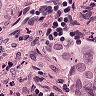
Metastatic tissue present: yes